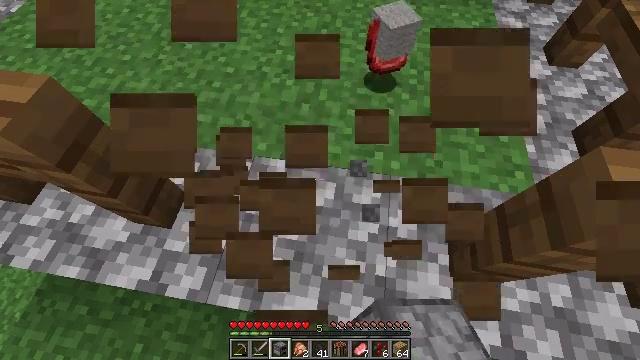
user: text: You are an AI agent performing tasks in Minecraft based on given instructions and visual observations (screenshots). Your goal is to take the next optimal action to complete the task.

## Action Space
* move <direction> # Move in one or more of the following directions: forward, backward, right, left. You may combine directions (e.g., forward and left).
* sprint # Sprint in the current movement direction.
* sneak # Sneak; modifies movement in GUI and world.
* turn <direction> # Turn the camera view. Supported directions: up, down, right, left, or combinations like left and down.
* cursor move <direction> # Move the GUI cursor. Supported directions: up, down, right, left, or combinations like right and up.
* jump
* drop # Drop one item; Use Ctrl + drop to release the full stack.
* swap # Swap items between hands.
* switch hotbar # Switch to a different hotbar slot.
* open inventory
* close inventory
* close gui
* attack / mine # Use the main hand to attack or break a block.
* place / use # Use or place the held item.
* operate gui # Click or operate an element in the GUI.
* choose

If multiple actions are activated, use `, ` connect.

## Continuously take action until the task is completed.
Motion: motion action
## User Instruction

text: Break the spruce fence to collect it.
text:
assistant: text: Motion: attack / mine